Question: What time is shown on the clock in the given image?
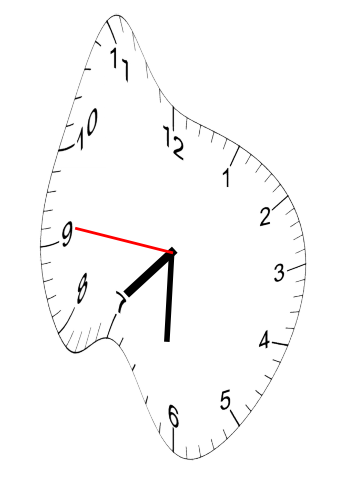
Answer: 07:30:46